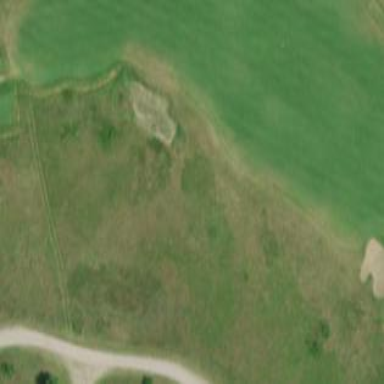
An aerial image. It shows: Golf fairway in the image.